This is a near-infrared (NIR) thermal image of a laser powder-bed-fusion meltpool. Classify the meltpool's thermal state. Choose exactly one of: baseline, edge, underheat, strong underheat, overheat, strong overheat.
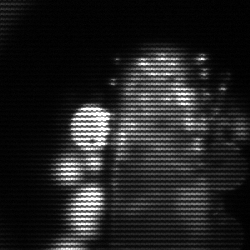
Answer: strong underheat